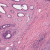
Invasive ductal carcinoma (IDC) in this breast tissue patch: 0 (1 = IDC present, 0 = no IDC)